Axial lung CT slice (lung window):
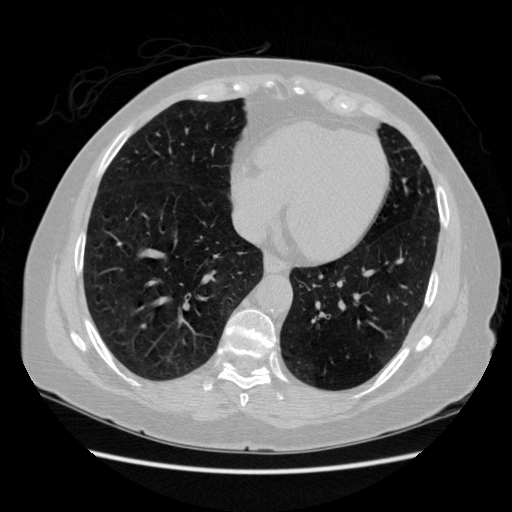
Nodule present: no